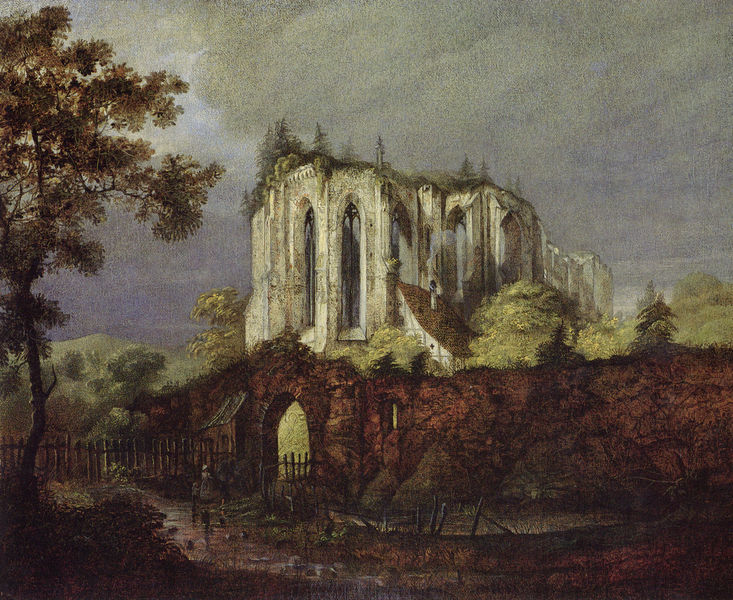
Titel: Klosterruine Oybin
Künstler: Karl Blechen
Standort: Berlin
Institution: Alte Nationalgalerie
Schlagwörter: baum, berg, blau, gewitter, himmel, mann, schatten, wasser, weiß, wolken, aquarell, bäume, fluss, grün, landschaft, teich, braun, fenster, frau, grau, hell, licht, nacht, schwarz, zeichnung, dach, haus, rot, weg, zaun, mensch, stein, steine, bach, hügel, hütte, kirche, gotik, wald, kamin, deutschland, düster, bogen, lehm, berge, mauer, landschaftsmalerei, friedrich, romantik, tannen, staffage, unwetter, arch, arches, architecture, blue, church, people, red, steps, white, window, black, dark, gray, green, grey, old, painting, wall, windows, woman, yellow, gris, homme, vert, picture, brown, bauer, tor, anbau, bögen, eingang, ruine, burg, kloster, dom, chapeau, ruinen, sumpf, tanne, kathedrale, wood, maison, hubi, gotisch, moor, cliff, cloud, clouds, man, rock, rocks, sky, stone, tree, romanik, rouge, anglais, sombre, building, hill, house, lake, landscape, mountain, nature, kapelle, abbey, roof, trees, fachwerk, child, orage, forest, light, river, stream, entrance, path, plants, road, caspar david friedrich, cdf, femme, fenetre, castle, color, purple, ruin, ruins, mother, romantisme, arbre, bois, ciel, foret, paysage, herbes, nuit, storm, eau, verfallen, door, fence, forum, repoussoir, marble, allemand, outside, bleu, pierre, pluie, maßwerk, leaves, enfant, cheminée, archway, renaissance, temple, cathedral, walls, dessin, grille, porte, toit, brick, gate, classique, walk, cathedrale, ground, nuage, nuages, huile, ominous, rain, weather, eglise, gothique, chateau, monet, gothic, medieval, arbres, sapins, branches, romantique, figure, chemin, outdoors, mur, triste, automne, shadows, colour, chimney, gens, pastel, reflet, moyen-age, portail, crépuscule, kirchenruine, fumee, age, révolution, einang, route, italien, tall, earth, mud, pointed, vogelscheuche, ancien, mélancolie, woods, français, robert, barriere, ruines, tourmente, pathway, overgrown, ogive, haie, personnage, trrees, ghetto, haunted, chaumière, cours d'eau, églises, russet, moody, végétation, crumbling, gotikl, muraille, warm colors, wooden fence, climb, churchyard, swteine, grey sky, abandonné, abandon, hubert robert, grillage, abbaye, moyen, pluvieux, couvert, monastere, portail\, cky, hilltop, vestige, dilapidated, fense, grey clouds, forboding, goor, cliffe, derelict, foreset